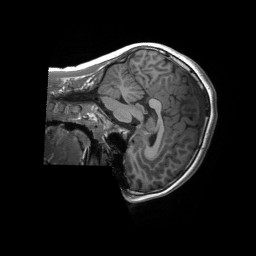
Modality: T1w
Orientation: sagittal
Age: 13
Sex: male
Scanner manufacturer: siemens
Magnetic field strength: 3 T
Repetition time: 2.3 s
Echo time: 0.00232 s